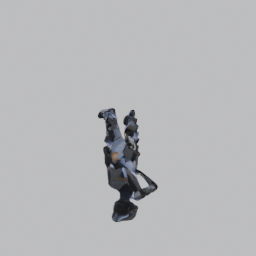
Label: people